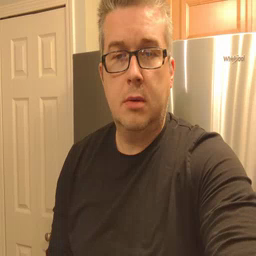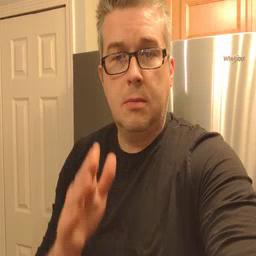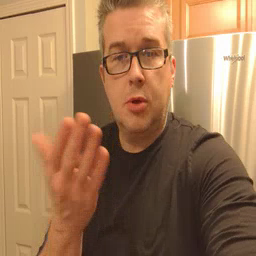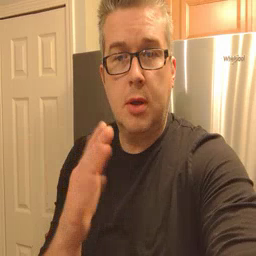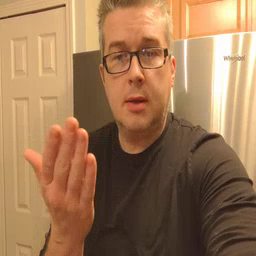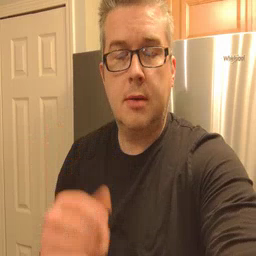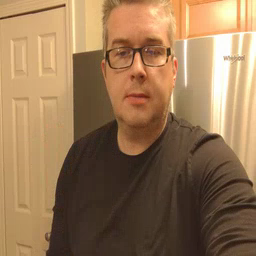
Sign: book